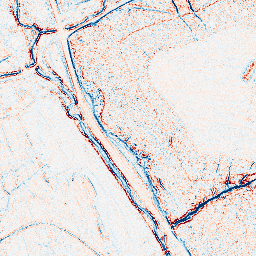
Category: edge_preserving
Decomposition family: bilateral
Decomposition parameters: d: 5
sigma_color: 25
sigma_space: 75
Upsampling method: quintic
Upsampling parameters: scale: 2
Upsampling scale: 2